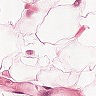
Metastatic tissue present: no